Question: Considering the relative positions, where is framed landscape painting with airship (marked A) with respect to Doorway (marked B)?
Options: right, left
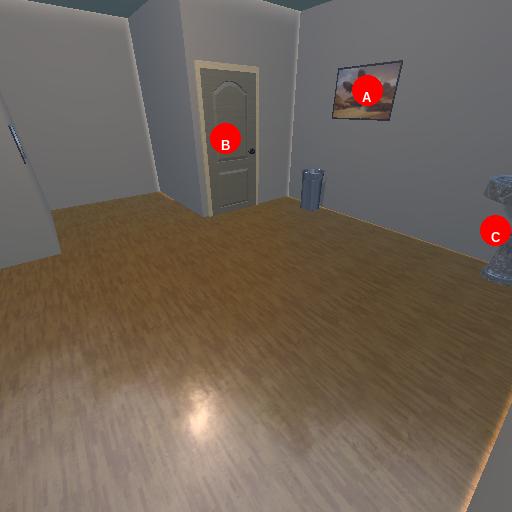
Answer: right